Field crop: tomato
Growth stage: 1
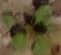
Species: solanum